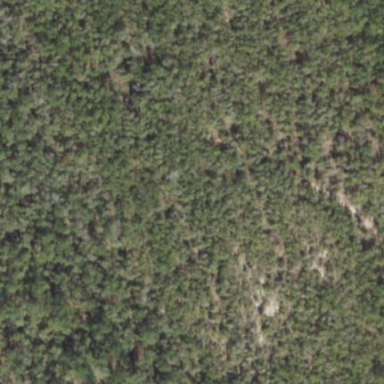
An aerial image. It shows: Forest area dominated by needle-leaved trees.